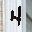
Label: 4